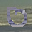
Label: 0